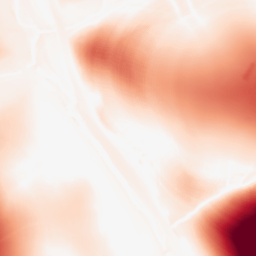
Category: morphological
Decomposition family: morphological
Decomposition parameters: operation: opening
size: 100
Upsampling method: quintic
Upsampling parameters: scale: 8
Upsampling scale: 8